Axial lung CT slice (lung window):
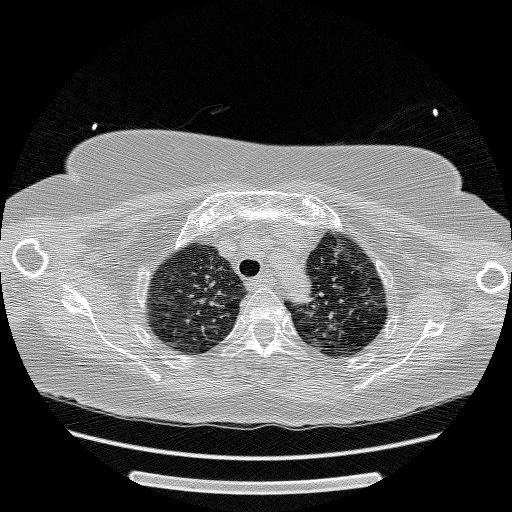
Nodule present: no